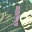
Label: 1